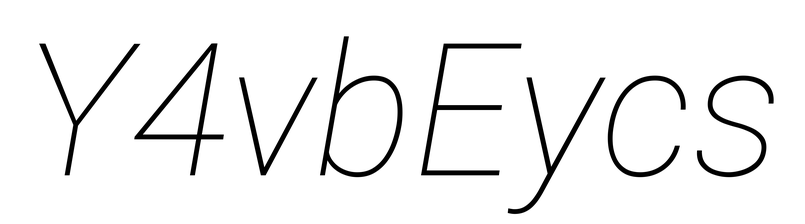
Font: Roboto-Italic_Thin_Italic